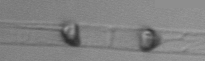
Label: Dactyliosolen_blavyanus